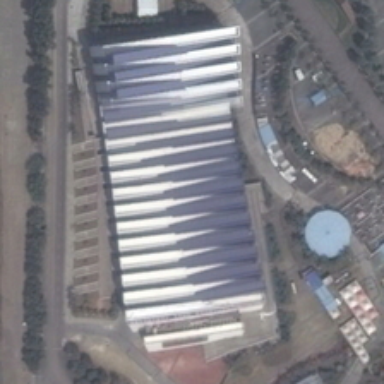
There are several buildings, roads, trees and grassland .